Interaction volume radius: 10 \u00c5
Interaction volume height: 15 \u00c5
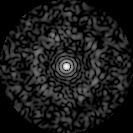
Disorder parameter: 0.8323